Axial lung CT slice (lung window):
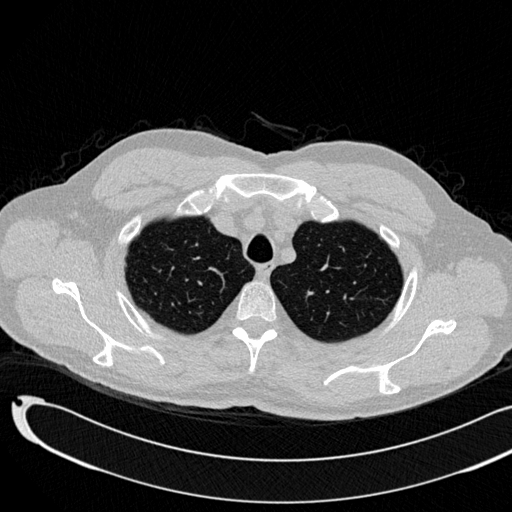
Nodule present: no